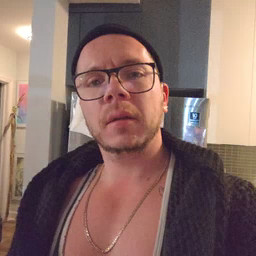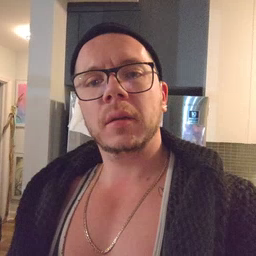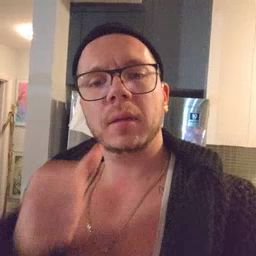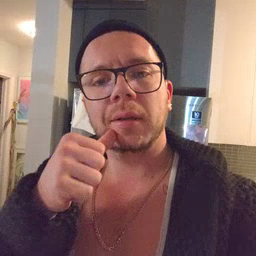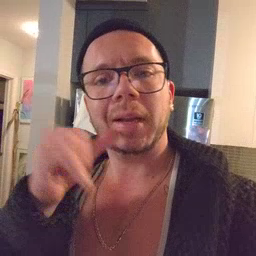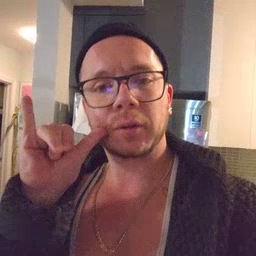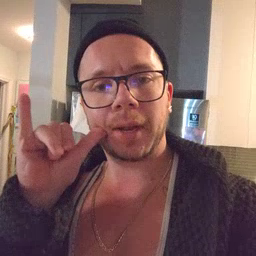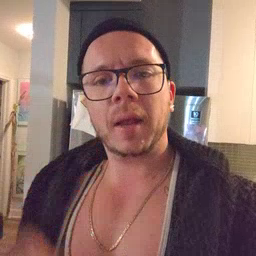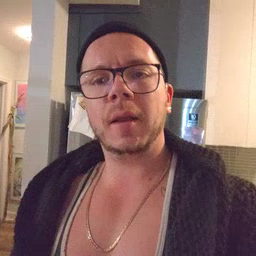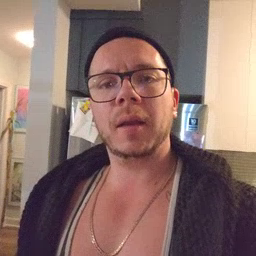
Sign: yesterday